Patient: sex F, age 33
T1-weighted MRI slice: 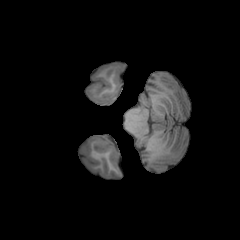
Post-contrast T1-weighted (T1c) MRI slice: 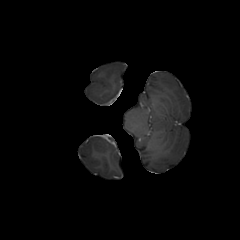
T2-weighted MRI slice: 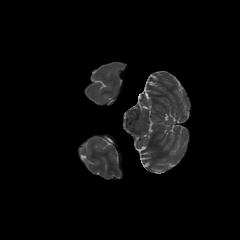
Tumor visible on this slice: no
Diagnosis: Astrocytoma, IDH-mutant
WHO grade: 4